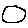
Label: circle